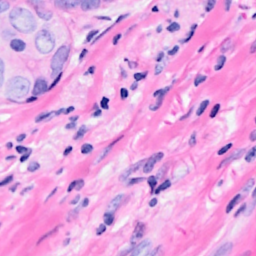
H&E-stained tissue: Breast